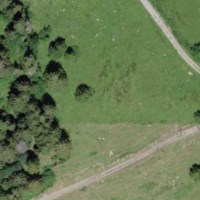
EUNIS habitat code: 23
Species observed at this site:
Traunsteinera globosa
Tussilago farfara
Volucella pellucens